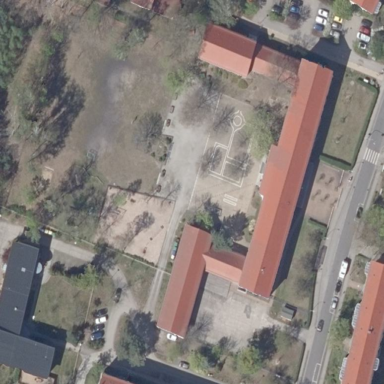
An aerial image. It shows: School.